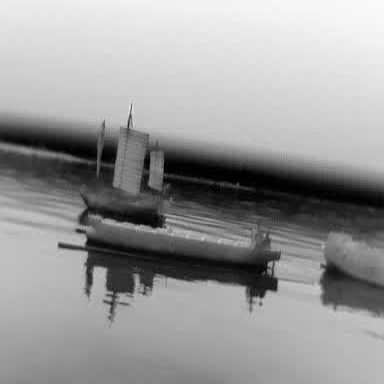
There is a sailboat in the infrared image.